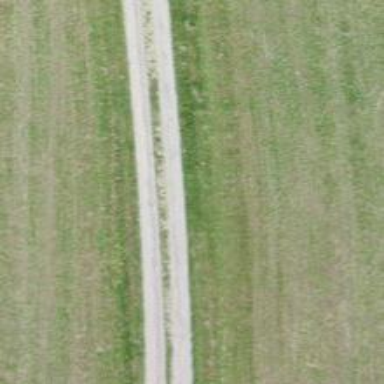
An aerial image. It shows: Unclassified road with pebblestone surface.